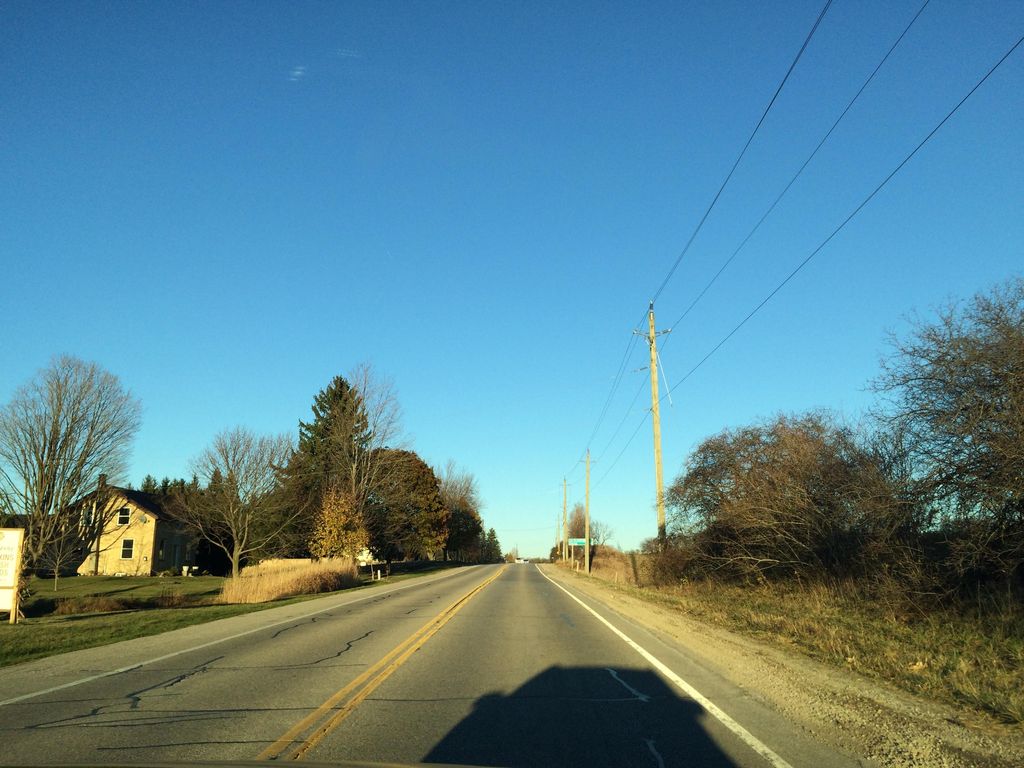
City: kitchener-waterloo